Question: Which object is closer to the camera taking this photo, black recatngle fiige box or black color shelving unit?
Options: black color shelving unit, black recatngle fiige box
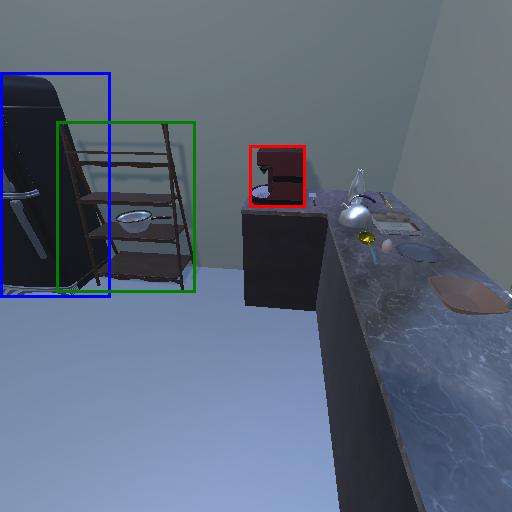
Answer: black color shelving unit